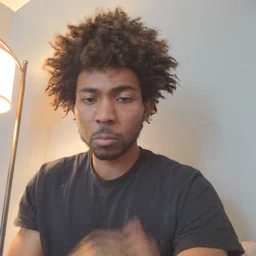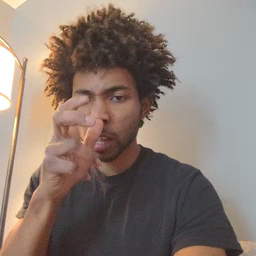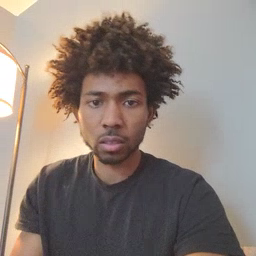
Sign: bug